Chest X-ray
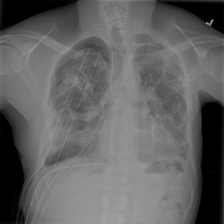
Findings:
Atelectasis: negative
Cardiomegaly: negative
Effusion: negative
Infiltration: negative
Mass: negative
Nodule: negative
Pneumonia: negative
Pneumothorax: positive
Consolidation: negative
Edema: negative
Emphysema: negative
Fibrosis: negative
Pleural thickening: negative
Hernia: negative